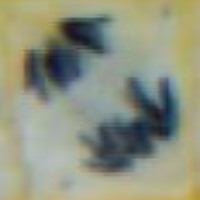
Label: anaphase